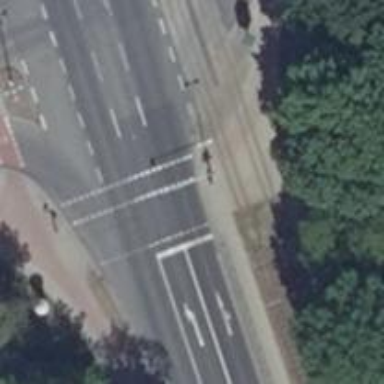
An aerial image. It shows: Traffic signals at road crossing.